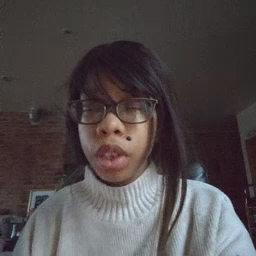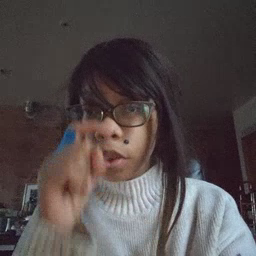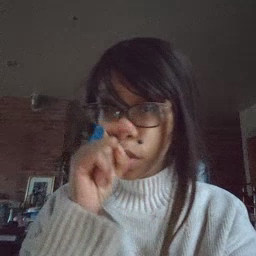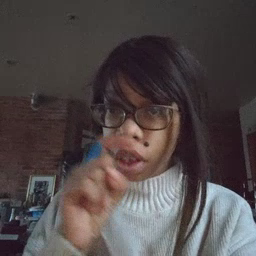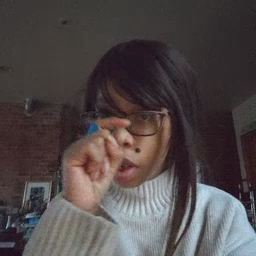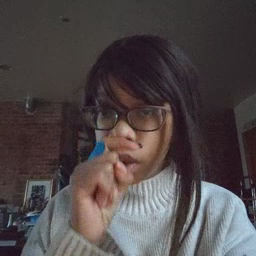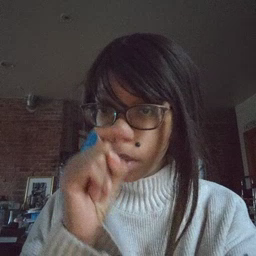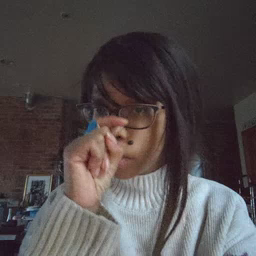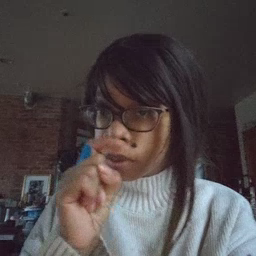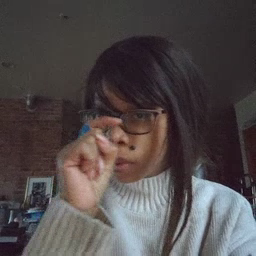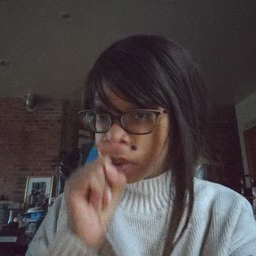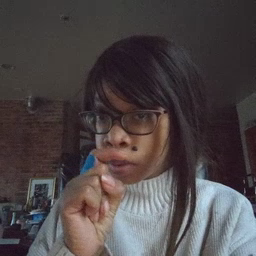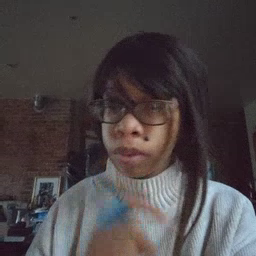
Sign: doll